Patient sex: F
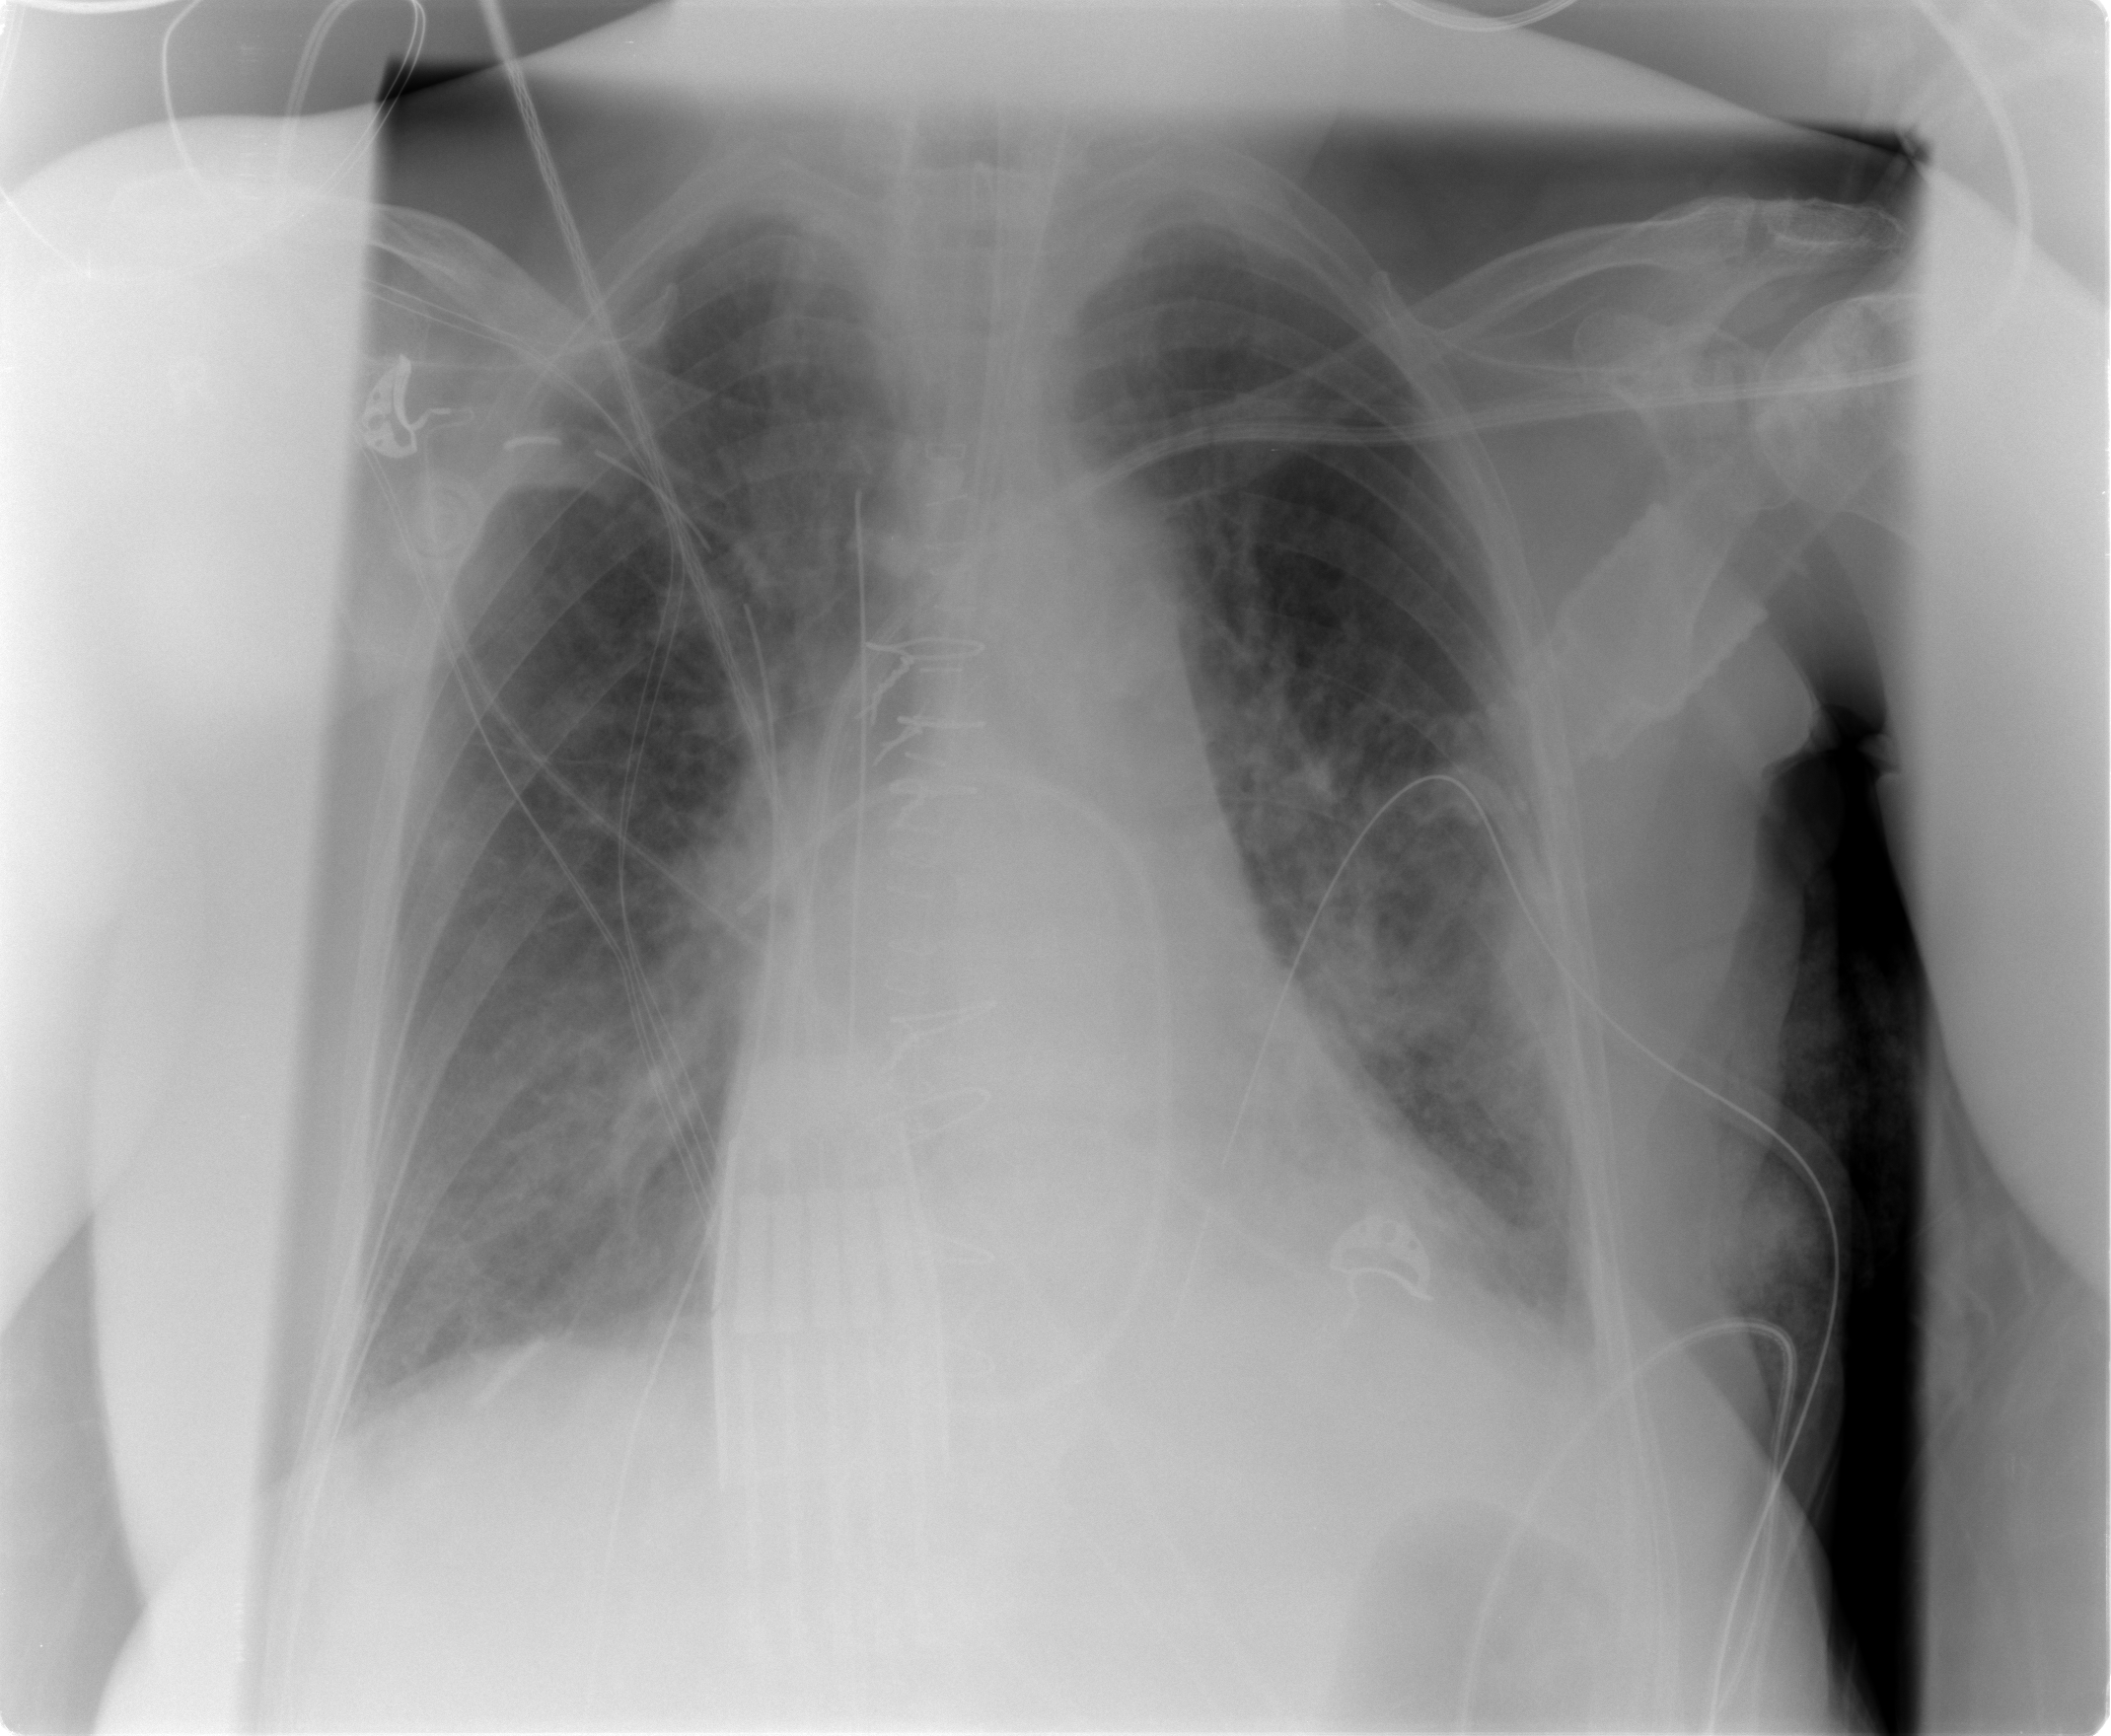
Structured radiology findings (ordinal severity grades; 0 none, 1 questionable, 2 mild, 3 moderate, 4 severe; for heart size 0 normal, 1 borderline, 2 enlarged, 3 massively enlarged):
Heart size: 2
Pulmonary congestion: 2
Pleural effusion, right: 0
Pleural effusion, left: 2
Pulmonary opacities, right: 0
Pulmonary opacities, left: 0
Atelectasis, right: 2
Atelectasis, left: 2